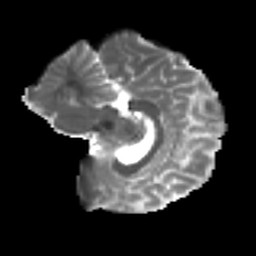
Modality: T2w
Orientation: sagittal
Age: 26
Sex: female
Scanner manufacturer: ge
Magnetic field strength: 3 T
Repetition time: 7.8 s
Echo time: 0.0607 s